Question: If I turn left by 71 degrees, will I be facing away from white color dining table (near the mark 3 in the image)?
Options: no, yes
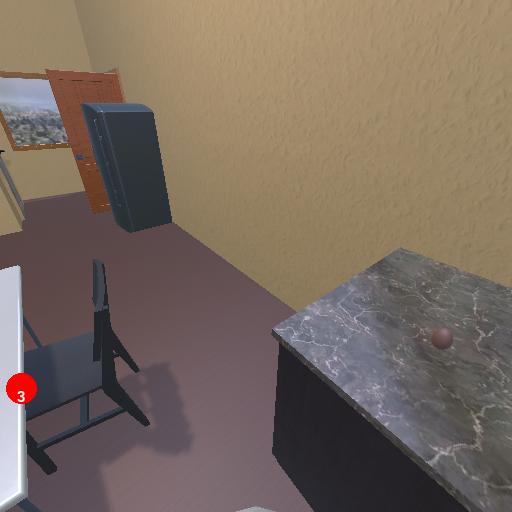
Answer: no